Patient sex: M
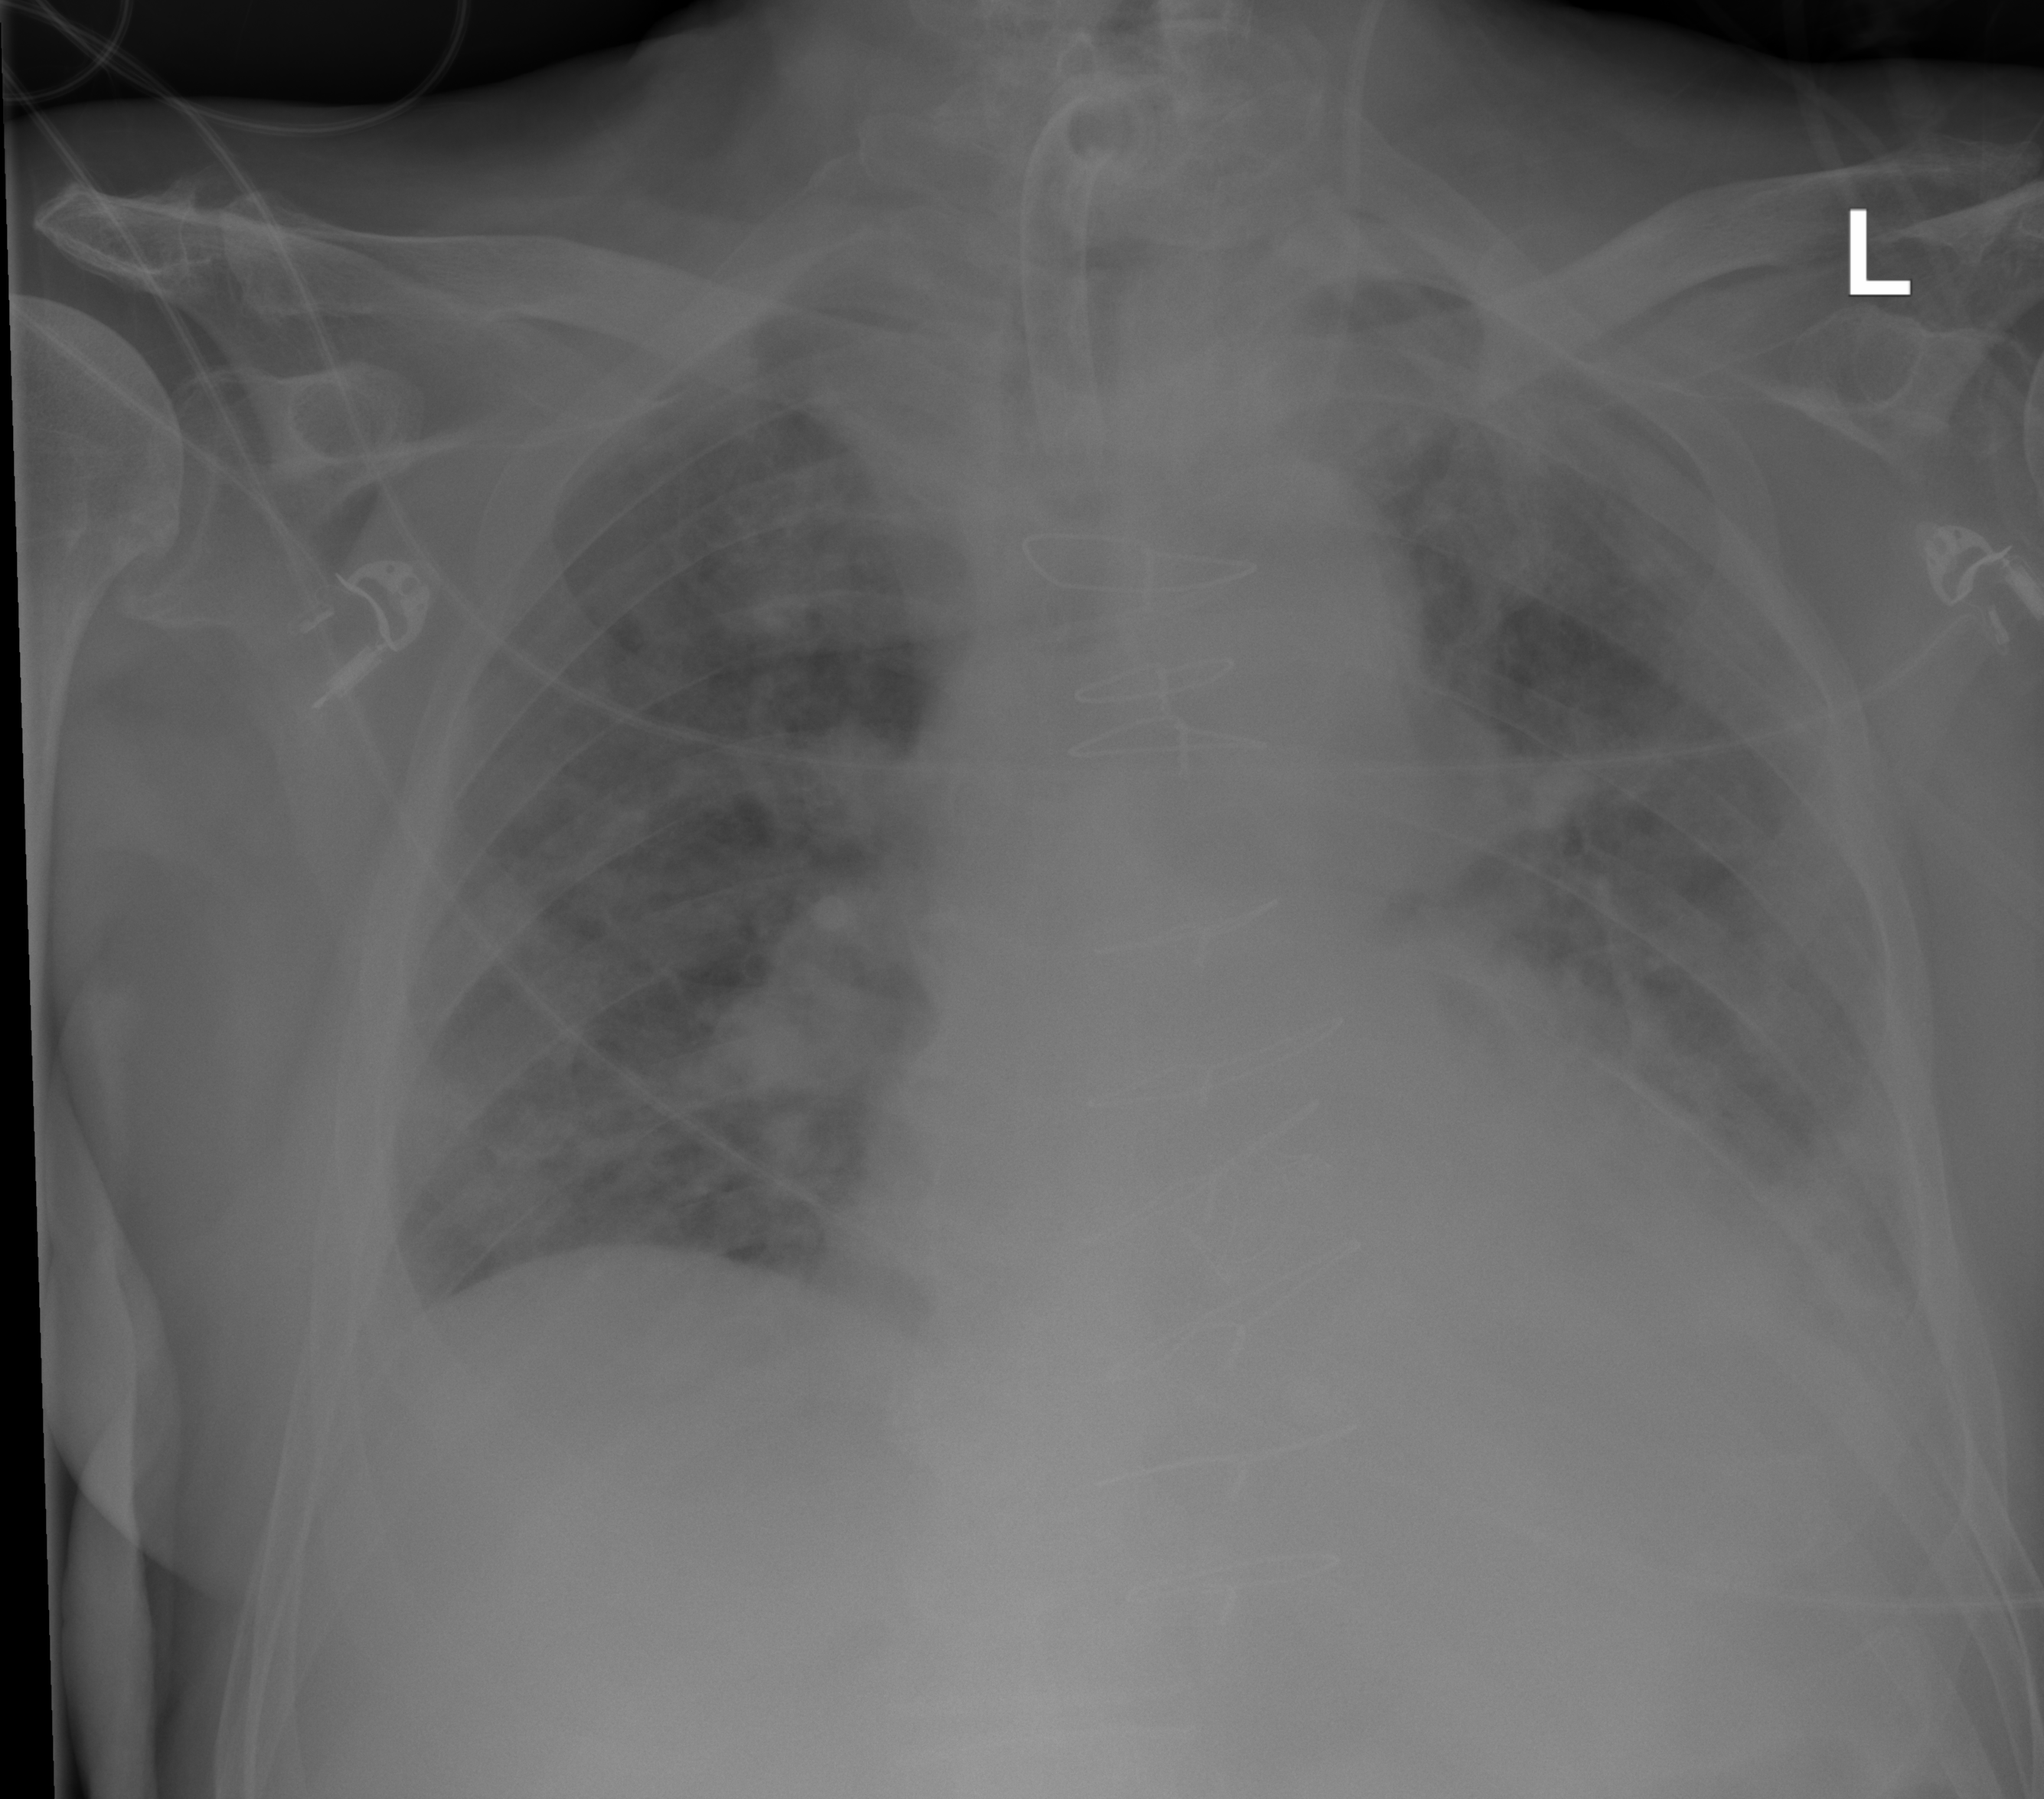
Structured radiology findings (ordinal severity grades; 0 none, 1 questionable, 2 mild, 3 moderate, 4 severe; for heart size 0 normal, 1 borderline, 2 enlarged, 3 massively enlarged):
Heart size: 2
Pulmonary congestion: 3
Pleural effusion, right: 0
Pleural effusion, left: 2
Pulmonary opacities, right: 2
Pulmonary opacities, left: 2
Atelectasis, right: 0
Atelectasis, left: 2